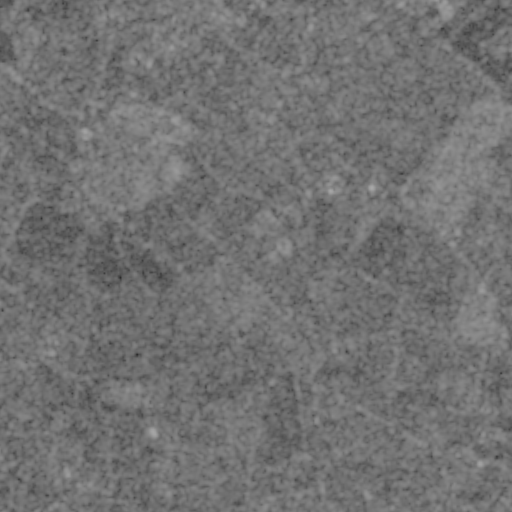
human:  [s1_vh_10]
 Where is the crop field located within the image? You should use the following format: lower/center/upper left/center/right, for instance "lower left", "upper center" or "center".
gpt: The crop field is located in the upper left of the image.
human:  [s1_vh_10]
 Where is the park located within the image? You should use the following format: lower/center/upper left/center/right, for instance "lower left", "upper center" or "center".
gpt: The park is located in the upper center of the image.
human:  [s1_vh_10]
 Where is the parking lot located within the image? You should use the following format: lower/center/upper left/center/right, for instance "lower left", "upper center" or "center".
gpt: The parking lot is located in the upper left of the image.
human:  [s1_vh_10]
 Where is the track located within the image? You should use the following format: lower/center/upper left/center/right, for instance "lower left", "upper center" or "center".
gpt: The track is located in the lower left of the image.
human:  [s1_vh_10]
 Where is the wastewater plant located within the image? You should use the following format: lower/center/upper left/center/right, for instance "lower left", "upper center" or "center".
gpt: The wastewater plant is located in the upper right of the image.
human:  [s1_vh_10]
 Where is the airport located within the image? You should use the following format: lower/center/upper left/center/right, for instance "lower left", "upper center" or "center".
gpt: There is no airport in the image.

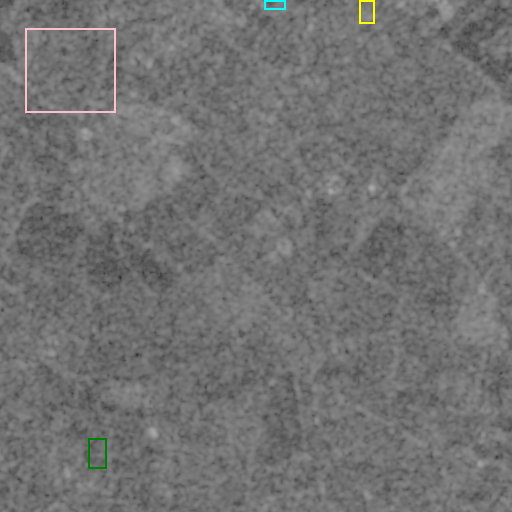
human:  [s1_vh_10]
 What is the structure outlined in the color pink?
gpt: The structure outlined in pink is a crop field.
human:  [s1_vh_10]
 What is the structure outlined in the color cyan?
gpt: The structure outlined in cyan is a park.
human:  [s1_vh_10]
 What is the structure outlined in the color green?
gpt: The structure outlined in green is a track.
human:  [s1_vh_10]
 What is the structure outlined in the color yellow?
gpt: The structure outlined in yellow is a wastewater plant.
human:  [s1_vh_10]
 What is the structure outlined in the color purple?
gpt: There is no purple outline.